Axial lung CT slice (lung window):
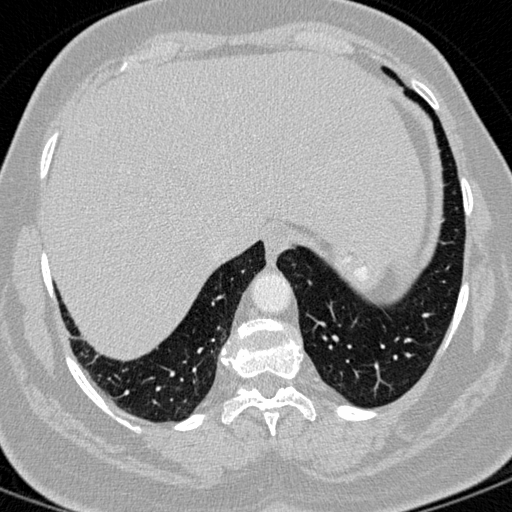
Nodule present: no